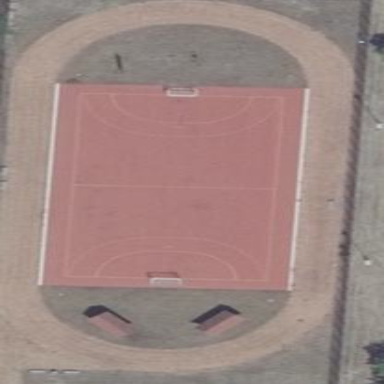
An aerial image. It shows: Multi-sport pitch for leisure land activities.